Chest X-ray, PA view. Patient: 42 years old, sex F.
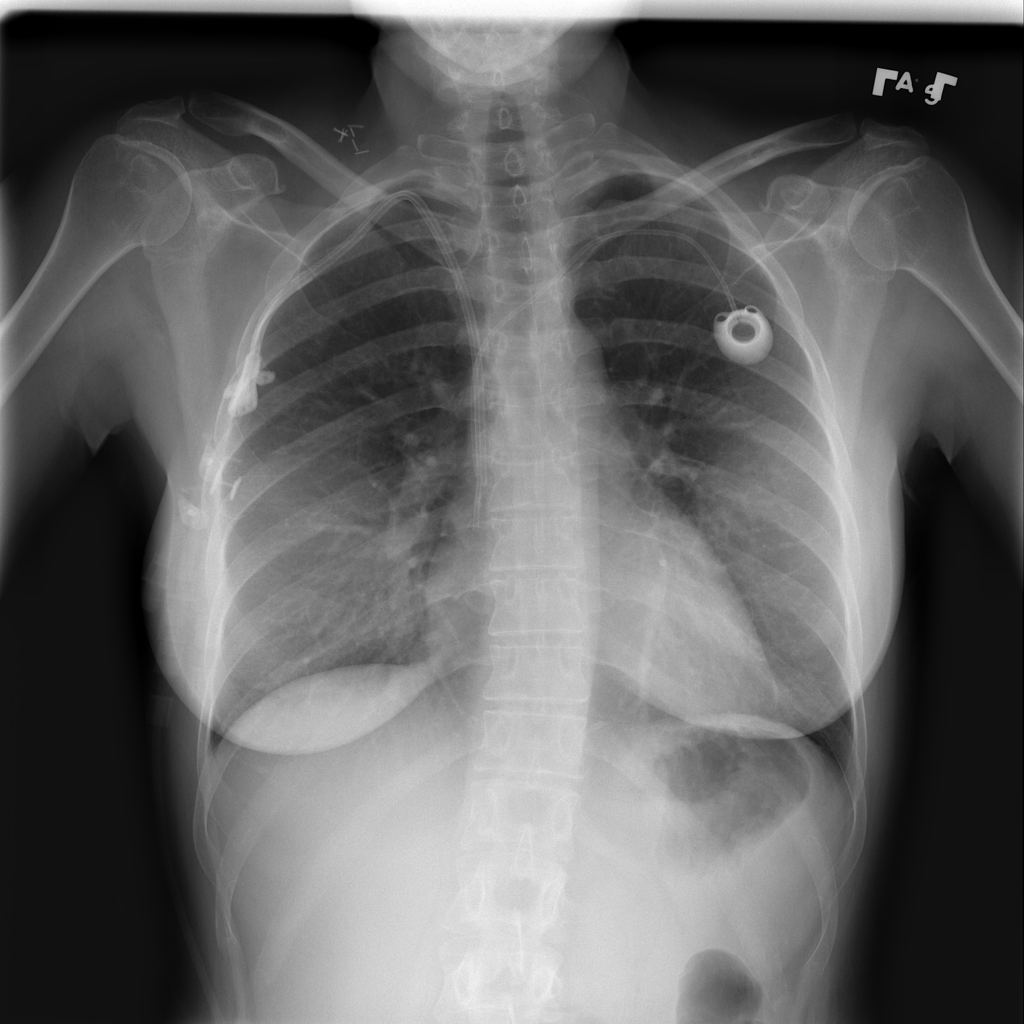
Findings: No Finding